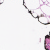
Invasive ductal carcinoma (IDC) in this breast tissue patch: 0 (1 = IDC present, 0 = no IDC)